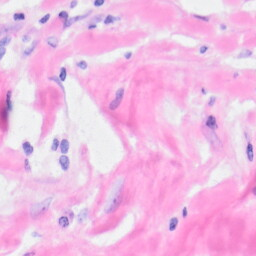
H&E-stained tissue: Kidney